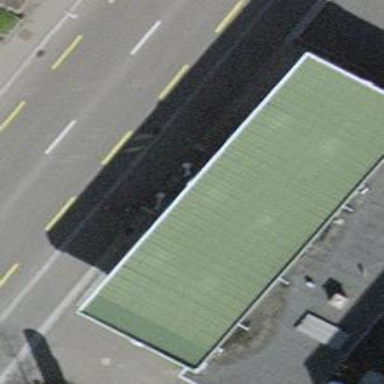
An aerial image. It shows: Fuel station.